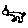
Label: cat